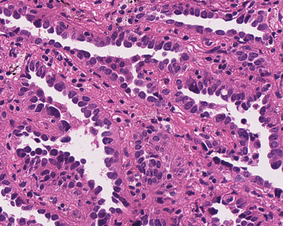
Tumor epithelial tissue: yes
Tumor-associated stroma tissue: yes
Normal tissue: no